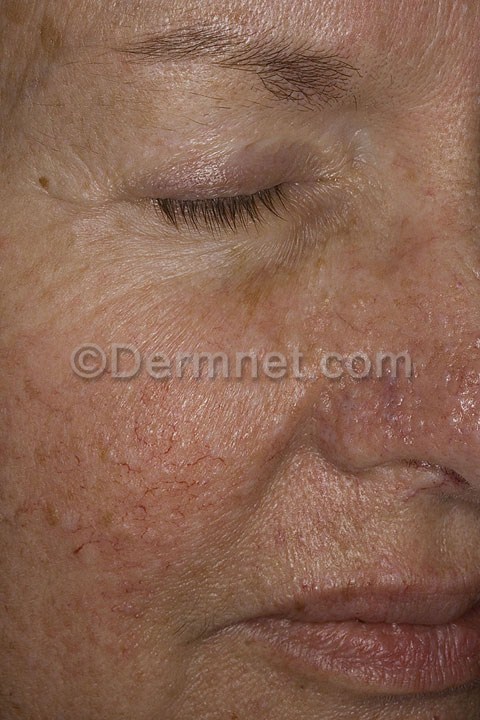
Disease: Systemic Disease